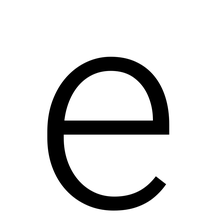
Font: Roboto_Light